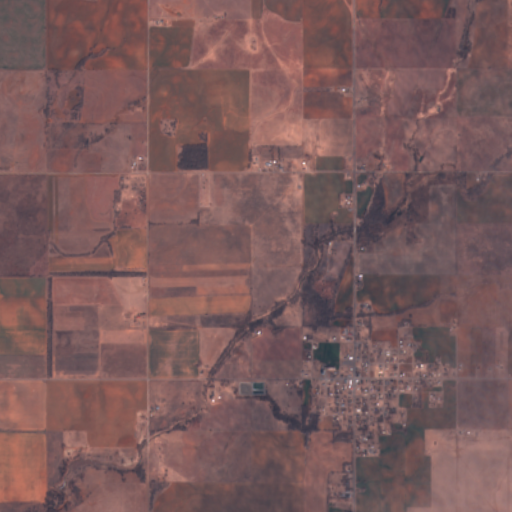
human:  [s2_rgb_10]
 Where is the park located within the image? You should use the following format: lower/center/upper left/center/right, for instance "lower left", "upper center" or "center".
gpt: The park is located in the center of the image.
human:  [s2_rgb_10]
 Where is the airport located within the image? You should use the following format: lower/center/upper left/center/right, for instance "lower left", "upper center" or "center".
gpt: There is no airport in the image.